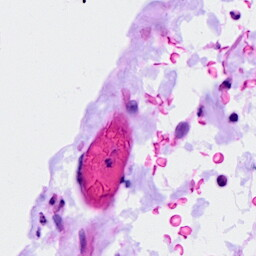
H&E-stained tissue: Ovarian